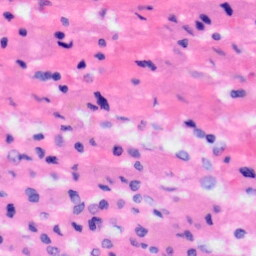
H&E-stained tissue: Liver